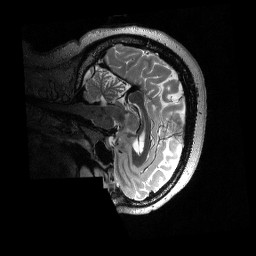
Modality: T2w
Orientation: sagittal
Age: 46
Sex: female
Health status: ill
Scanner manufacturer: siemens
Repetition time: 3.2 s